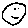
Label: smiley face